Current action and preconditions to check: trajectory_clear

Your task: For each precondition in the list above, predict whether it will hold at this action.

Consider the current scene as observed from the mobile robot's camera, and analyze the predicted future states of all dynamic agents (e.g., people, animals, vehicles, or any moving entities) within the NEXT SECOND.

IMPORTANT: Only answer "very likely" if you are absolutely certain—based on strong, clear evidence—that a dynamic agent will violate the precondition in the predicted future state. Do NOT answer "very likely" for unlikely, ambiguous, or low-probability risks.

Ask yourself for each precondition: Is there a high probability, with clear and convincing evidence, that the predicted future states of any dynamic agent will interfere with the predicted future state of the currently executing action within the NEXT SECOND, causing that precondition to fail?

Assess the risk level based on these predictions. Use "likely" or "very likely" if motions create a clear risk of interference.

Use "neutral" or "improbable" if agents are nearby but their predicted paths are clearly diverging or non-conflicting.

Failure Risk Categories: "very improbable", "improbable", "neutral", "likely", "very likely"

Answer Format: Output ONLY the probability_of_failure value from these categories: "very improbable", "improbable", "neutral", "likely", "very likely"

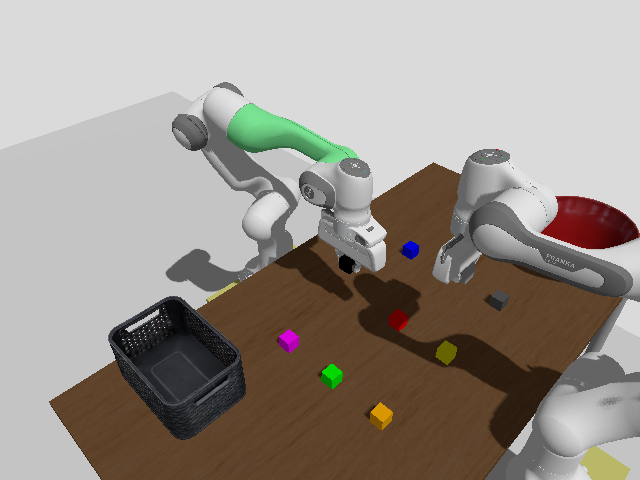

Answer: improbable